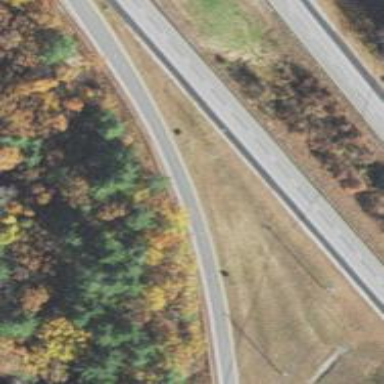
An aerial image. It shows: Asphalt motorway link.